Current action and preconditions to check: trajectory_clear

Your task: For each precondition in the list above, predict whether it will hold at this action.

Consider the current scene as observed from the mobile robot's camera, and analyze the predicted future states of all dynamic agents (e.g., people, animals, vehicles, or any moving entities) within the NEXT SECOND.

IMPORTANT: Only answer "very likely" if you are absolutely certain—based on strong, clear evidence—that a dynamic agent will violate the precondition in the predicted future state. Do NOT answer "very likely" for unlikely, ambiguous, or low-probability risks.

Ask yourself for each precondition: Is there a high probability, with clear and convincing evidence, that the predicted future states of any dynamic agent will interfere with the predicted future state of the currently executing action within the NEXT SECOND, causing that precondition to fail?

Assess the risk level based on these predictions. Use "likely" or "very likely" if motions create a clear risk of interference.

Use "neutral" or "improbable" if agents are nearby but their predicted paths are clearly diverging or non-conflicting.

Failure Risk Categories: "very improbable", "improbable", "neutral", "likely", "very likely"

Answer Format: Output ONLY the probability_of_failure value from these categories: "very improbable", "improbable", "neutral", "likely", "very likely"

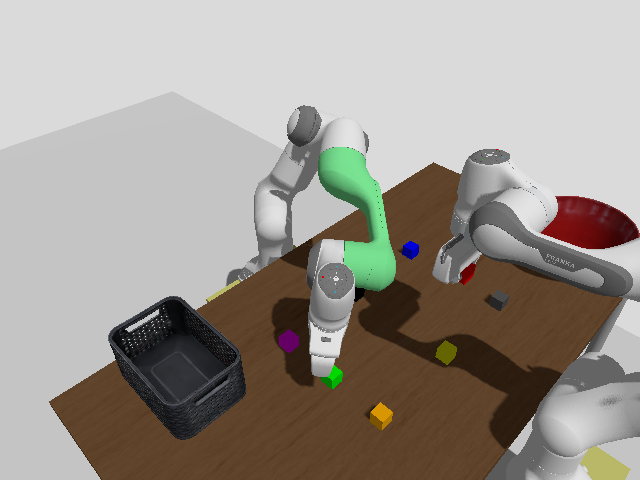

Answer: very improbable